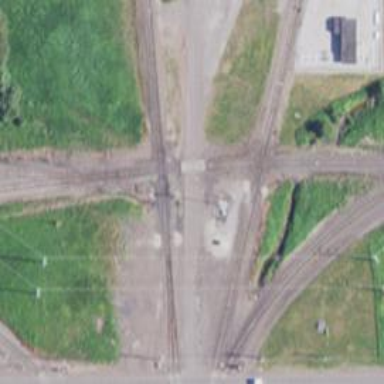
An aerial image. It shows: Railway crossing.